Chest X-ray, AP view. Patient: 27 years old, sex F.
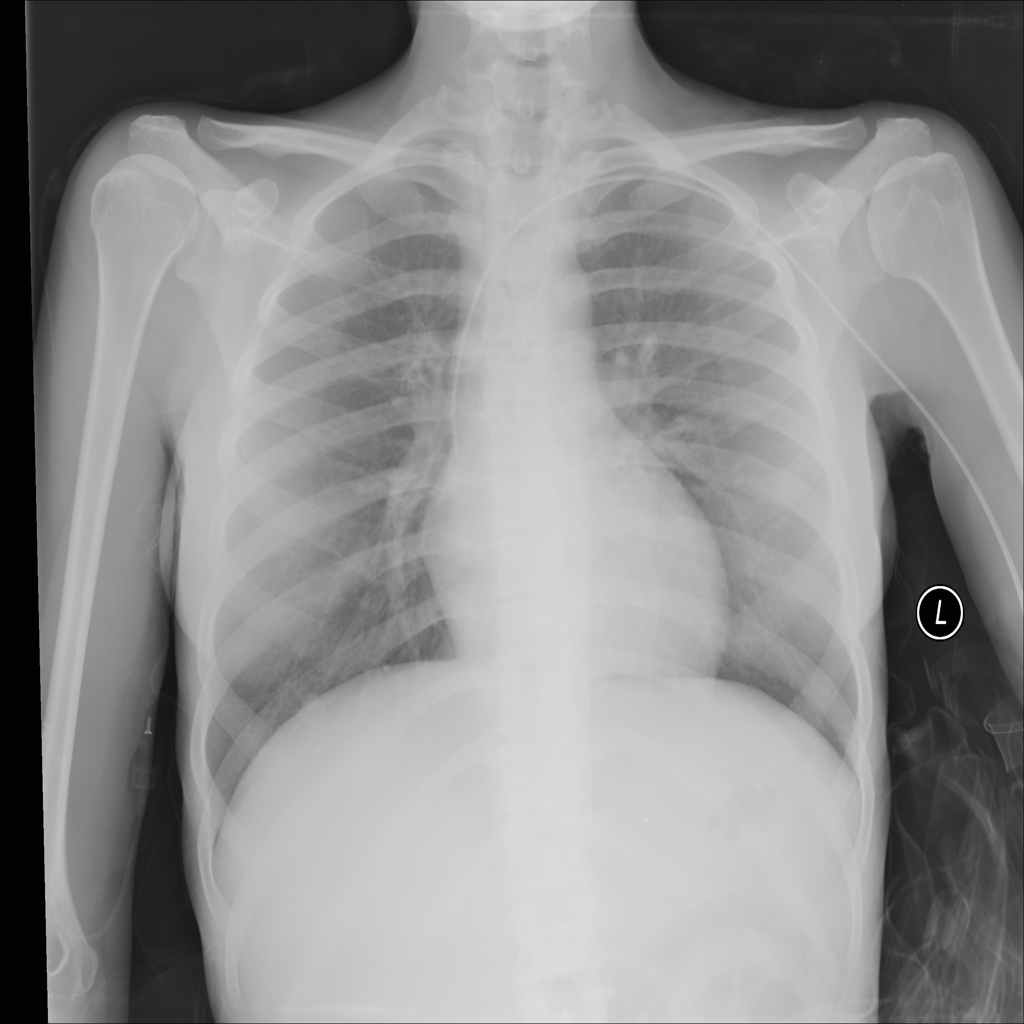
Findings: No Finding